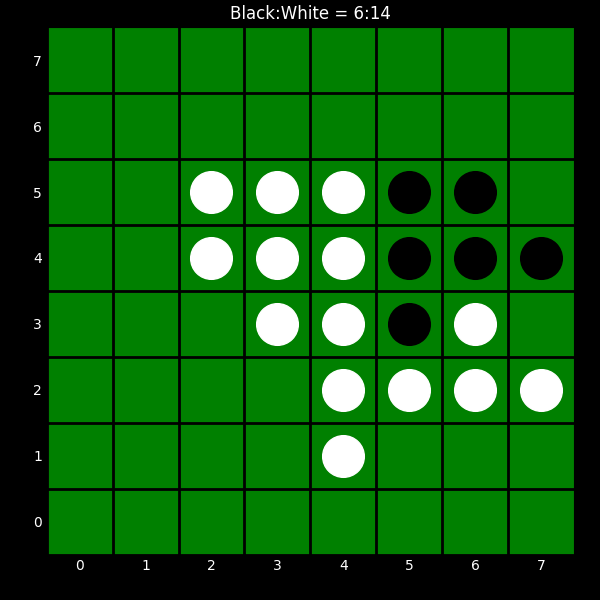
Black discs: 6
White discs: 14